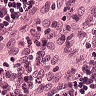
Metastatic tissue present: no